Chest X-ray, PA view. Patient: 63 years old, sex M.
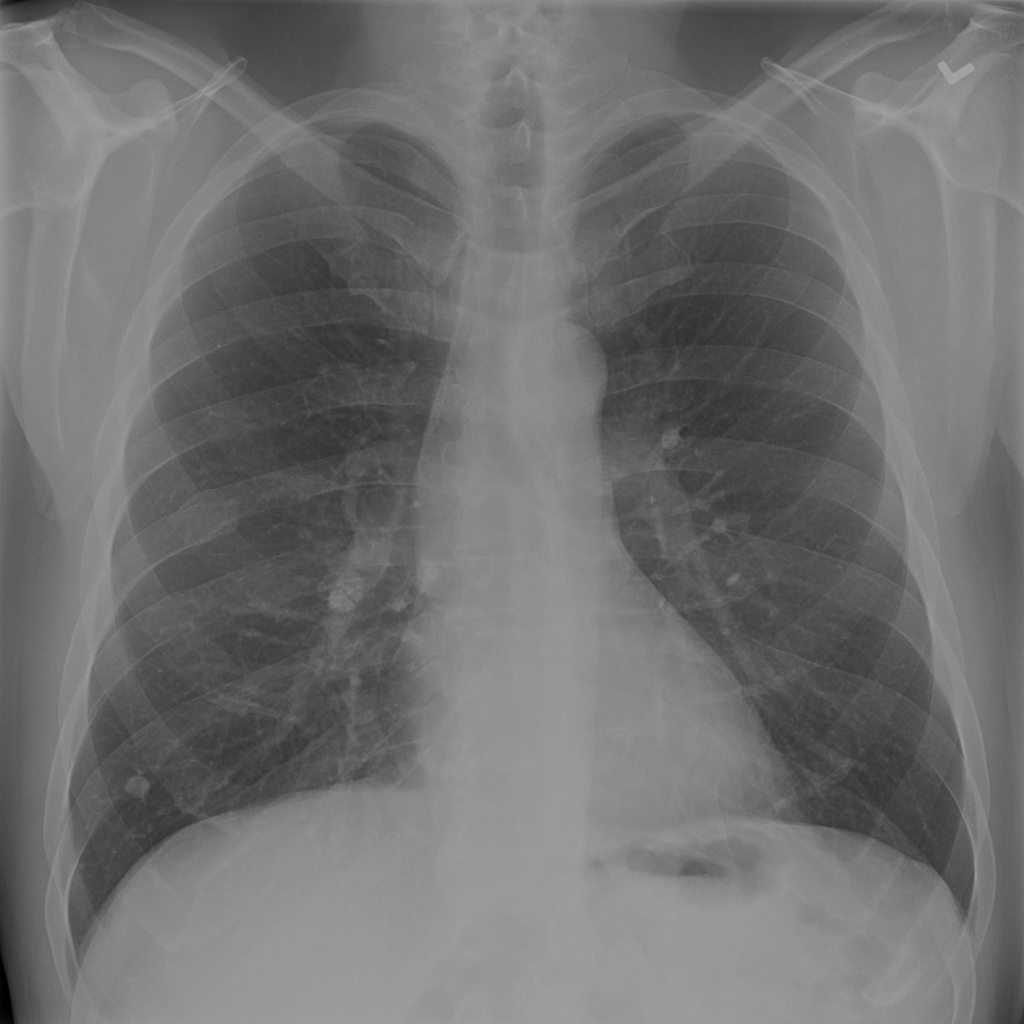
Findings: Infiltration